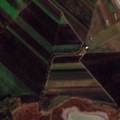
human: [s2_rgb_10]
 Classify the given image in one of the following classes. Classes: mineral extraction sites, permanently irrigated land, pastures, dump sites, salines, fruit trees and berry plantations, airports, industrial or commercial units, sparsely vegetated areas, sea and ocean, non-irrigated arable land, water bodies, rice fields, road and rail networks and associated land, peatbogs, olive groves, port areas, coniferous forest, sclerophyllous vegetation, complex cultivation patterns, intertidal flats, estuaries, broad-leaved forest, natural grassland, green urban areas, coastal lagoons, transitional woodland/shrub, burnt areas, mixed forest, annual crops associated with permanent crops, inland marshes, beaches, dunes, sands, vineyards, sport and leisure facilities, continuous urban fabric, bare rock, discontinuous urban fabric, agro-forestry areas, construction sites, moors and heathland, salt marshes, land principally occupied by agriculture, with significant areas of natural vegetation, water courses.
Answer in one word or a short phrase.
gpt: sport and leisure facilities, non-irrigated arable land, land principally occupied by agriculture, with significant areas of natural vegetation, inland marshes, water bodies